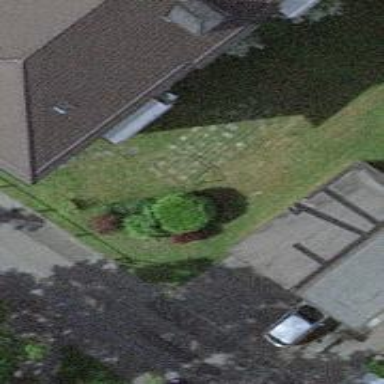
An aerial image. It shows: Garage with roof of shape 1.